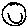
Label: smiley face